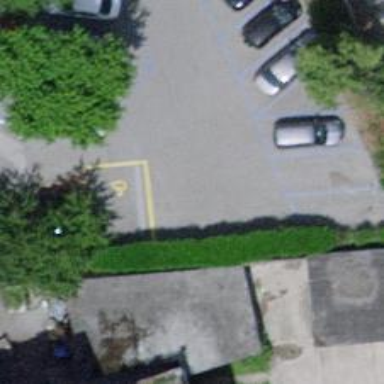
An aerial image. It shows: Parking aisle designated as service road.